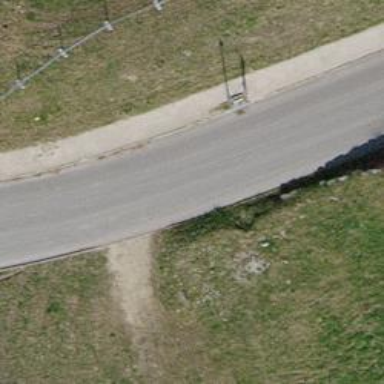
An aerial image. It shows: Driveway leading to service road.